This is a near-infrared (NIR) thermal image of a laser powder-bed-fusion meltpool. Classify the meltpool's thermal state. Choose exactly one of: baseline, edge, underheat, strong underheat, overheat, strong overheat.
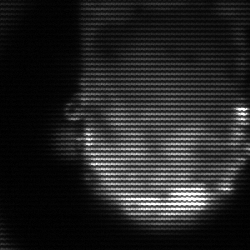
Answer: baseline